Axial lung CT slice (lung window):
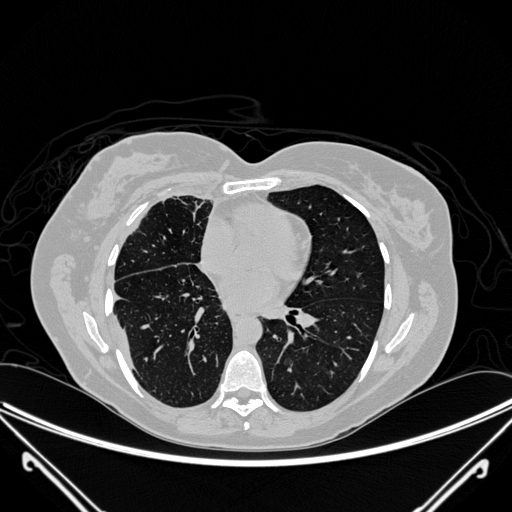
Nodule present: no